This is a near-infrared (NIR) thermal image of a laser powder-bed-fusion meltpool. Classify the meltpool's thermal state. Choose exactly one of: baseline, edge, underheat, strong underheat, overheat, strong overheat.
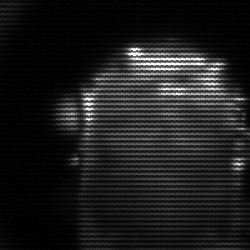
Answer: baseline